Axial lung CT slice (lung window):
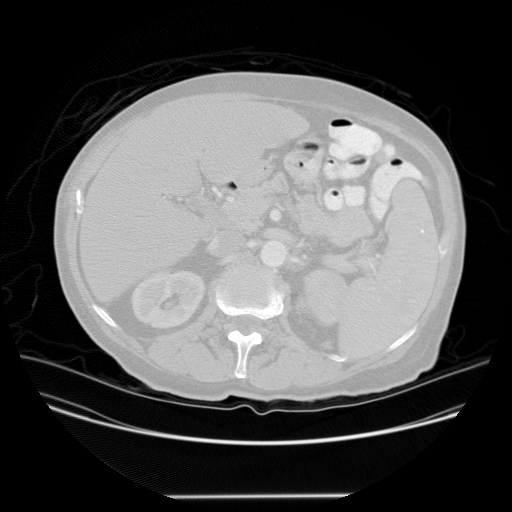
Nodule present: no